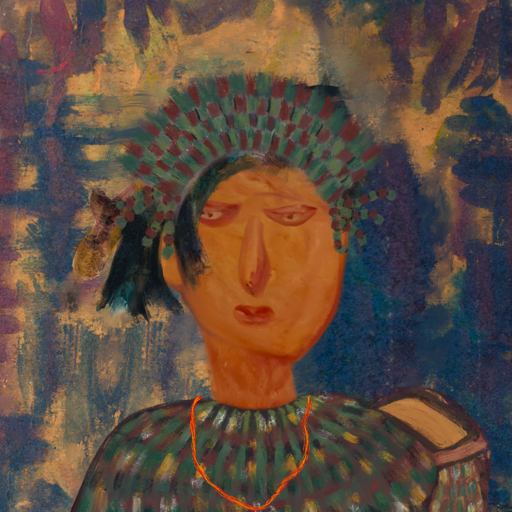
Background: InTheSun, Head And Neck Front: Pious_Lady, Face Front: Pious_Lady, Bust: After_Raid, Hair Front: Pipe, Head Accessory: After_Raid_Crown, Second Necklace: Gypsy_Mother_2, Necklace: Blank, Baby: Blank